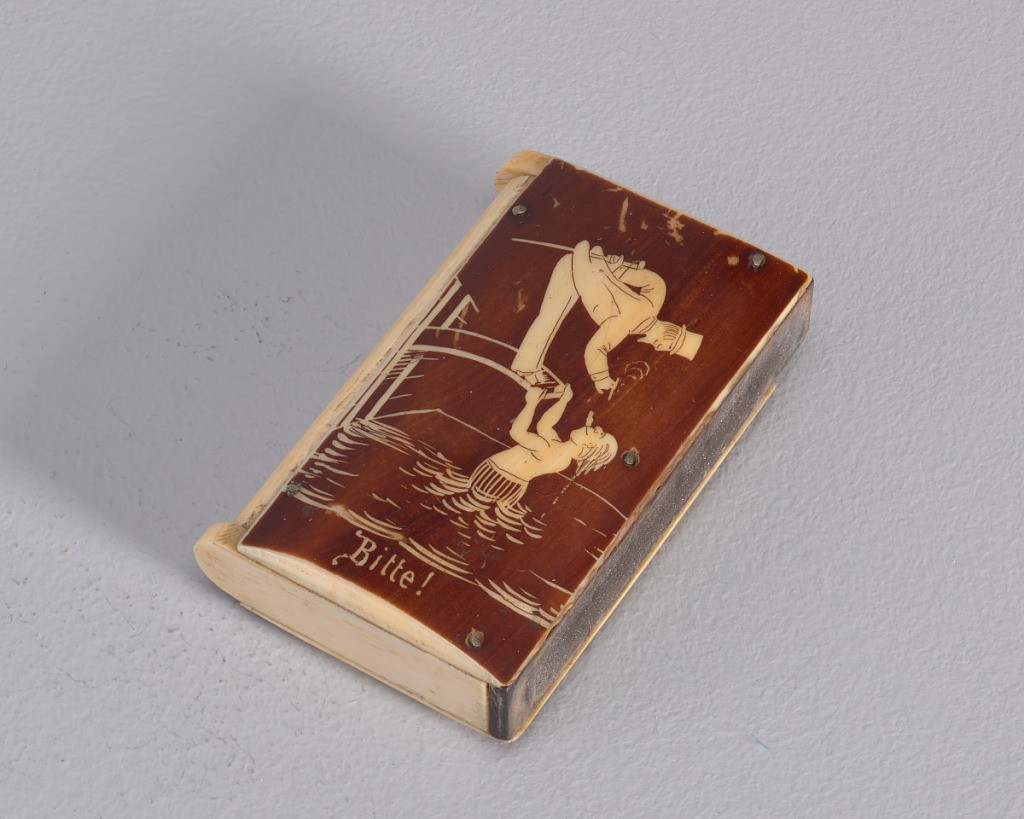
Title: Gentleman and Swimmer
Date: late 19th century
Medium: Ivory
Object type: Matchsafe
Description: Rectangular, in book form, featuring incised decoration with brown wash of a gentleman in Top hat standing on diving board requesting a light from a swimmer, who hangs from board's edge while in water below, inscribed "Bitte!" at bottom. Reverse features same gentleman, having received his light, as he is flipped into air after swimmer has released board's edge, inscribed below "Danke!". Two lids at top and bottom, hinged on metal pins. Striker on flat side.